Question: I am new to IOS development and currently working on an APP involving the use of uitableviews.
The default uitableview design are clustered with no spacing and margins between the cells.
I am looking for a way to design the tableview with vertical spacing between the cells, as well as the Horizontal spacing between the edge and the cell. I would also like to add a complete border around the tableviewcell with top, bottom, left, and right.
It is like the google-plus design

I am been looking over stackoverflow for a day and there are some hacks and workaround. I just want the best possible approach.
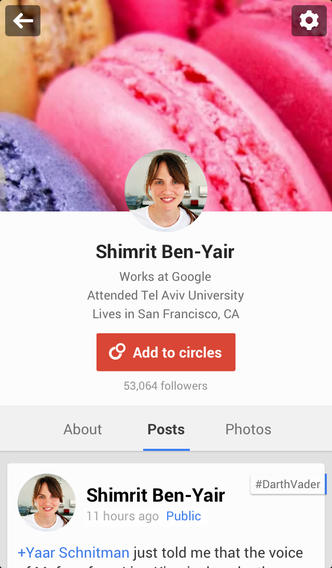
Answer: If you set the table view's separator style to "none" and place any subviews of your cell away from the edges of the cell, it will appear as if there is space between the cells. If you want a border around your content (but not the actual edge of the cell to maintain the illusion of space between the cells), you can add a sublayer to the cell with a border that is inset from the edges of the cell. So, in a UITableViewCell subclass, you could have something like this,
'''
- (void)didMoveToSuperview {
CALayer *insetLayer = [CALayer new];
insetLayer.frame = CGRectInset(self.layer.bounds, 20, 20);
insetLayer.borderWidth = 2;
insetLayer.borderColor = [UIColor blueColor].CGColor;
insetLayer.cornerRadius = 4;
[self.layer addSublayer:insetLayer];
}
'''
With a label and button centered vertically in my cell, it looks like this,

Those cells are actually abutting, but the inset border gives the illusion of spacing between them.